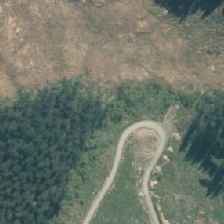
Land cover: harvested_forest